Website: macys
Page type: cart
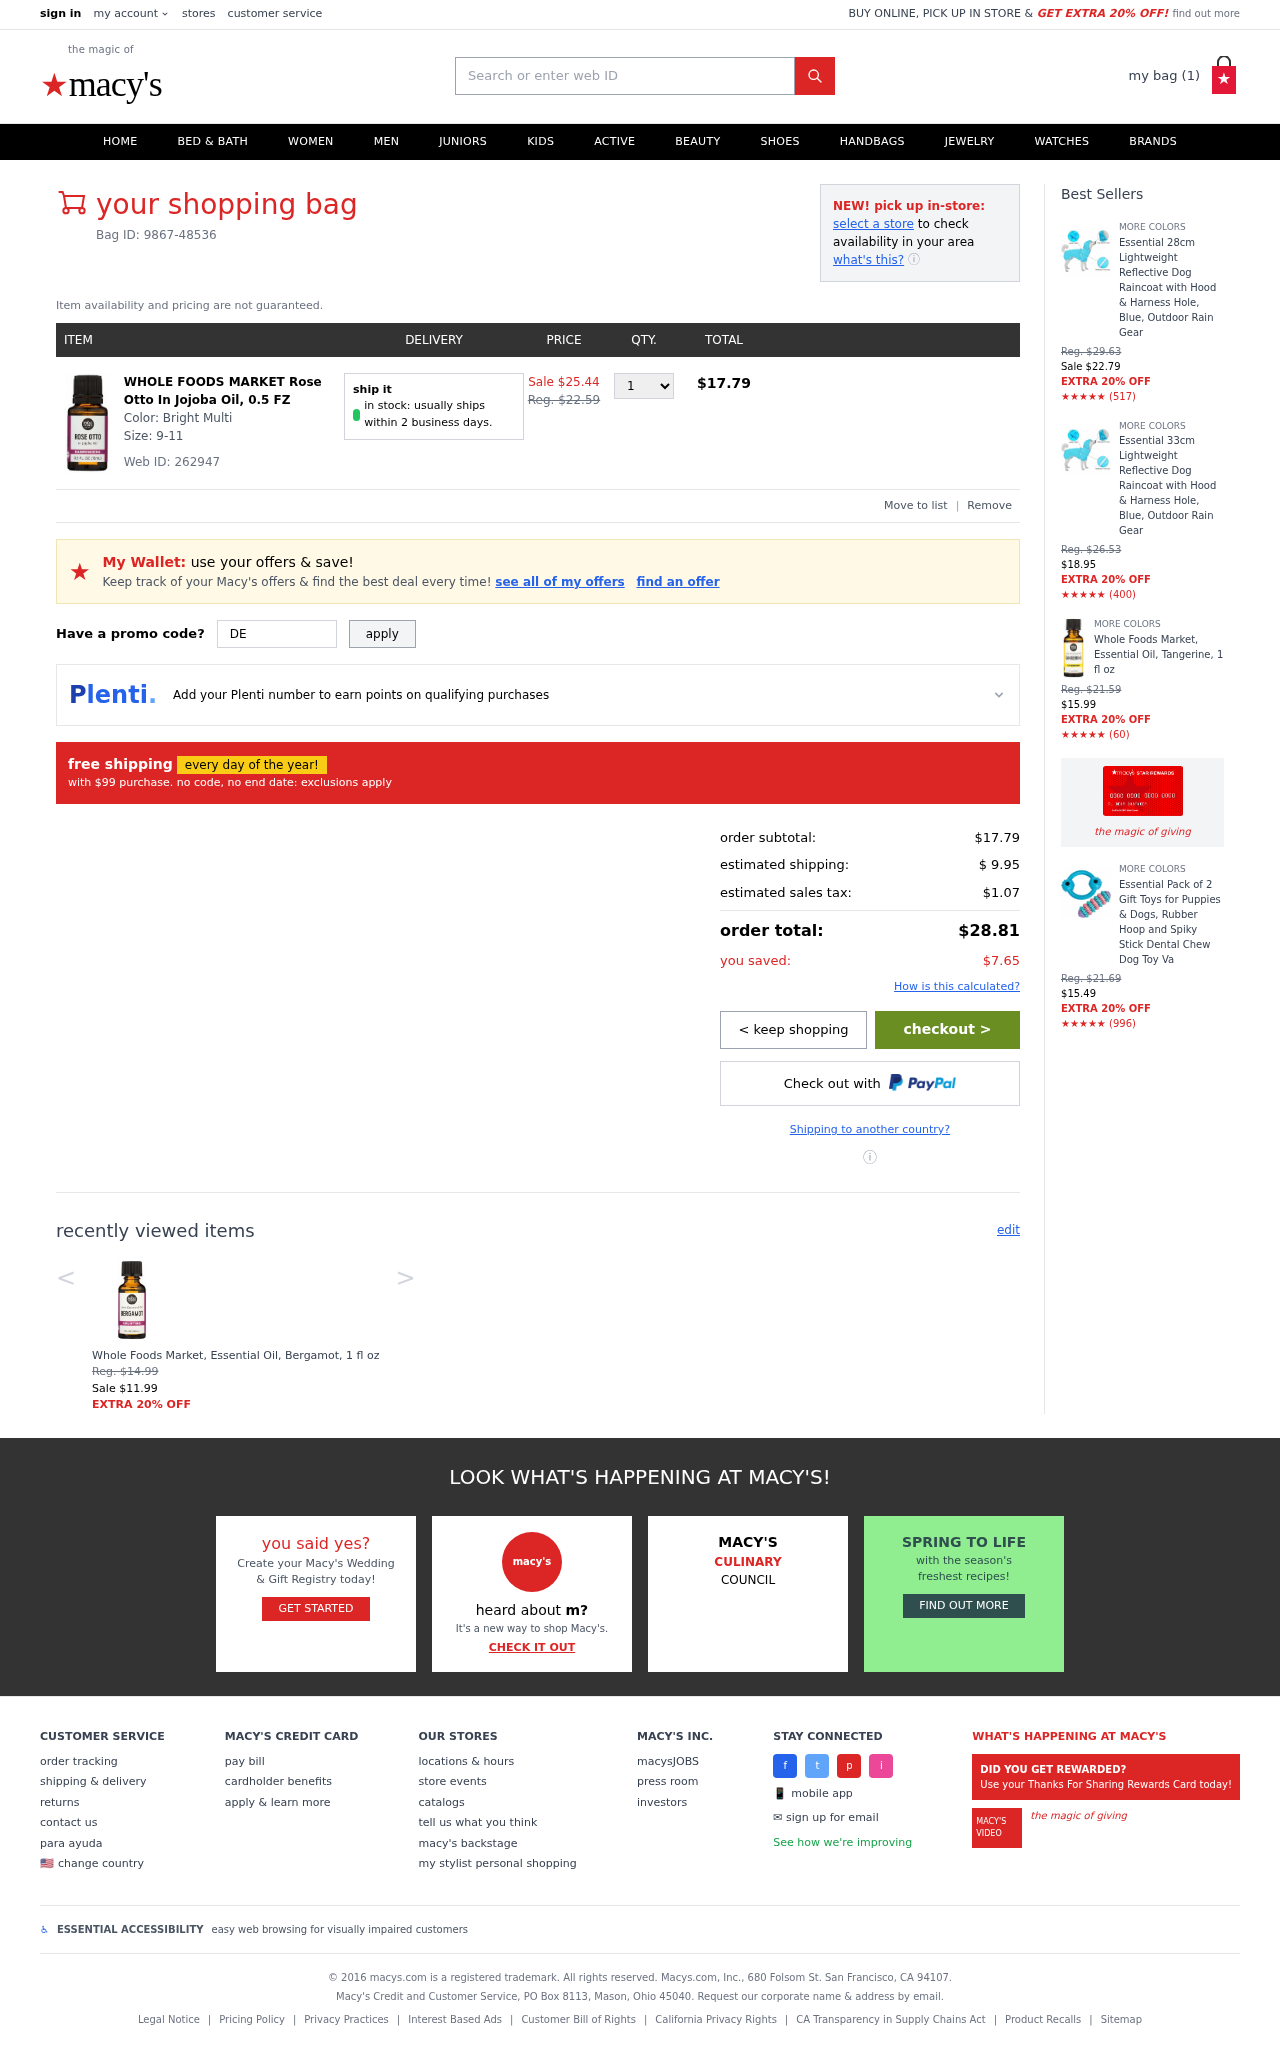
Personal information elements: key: PII_PROMO_CODE
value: DEAL0362
Product elements: key: PRODUCT1_NAME
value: WHOLE FOODS MARKET Rose Otto In Jojoba Oil, 0.5 FZ
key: PRODUCT1_PRICE
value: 17.79
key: PRODUCT1_QUANTITY
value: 1
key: PRODUCT2_NAME
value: Whole Foods Market, Essential Oil, Bergamot, 1 fl oz
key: PRODUCT2_PRICE
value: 11.99
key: PRODUCT3_NAME
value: Essential 28cm Lightweight Reflective Dog Raincoat with Hood & Harness Hole, Blue, Outdoor Rain Gear
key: PRODUCT3_NUM_RATINGS
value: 517
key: PRODUCT3_PRICE
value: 22.79
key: PRODUCT4_NAME
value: Essential 33cm Lightweight Reflective Dog Raincoat with Hood & Harness Hole, Blue, Outdoor Rain Gear
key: PRODUCT4_NUM_RATINGS
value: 400
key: PRODUCT4_PRICE
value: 18.95
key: PRODUCT5_NAME
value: Whole Foods Market, Essential Oil, Tangerine, 1 fl oz
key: PRODUCT5_NUM_RATINGS
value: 60
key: PRODUCT5_PRICE
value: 15.99
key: PRODUCT6_NAME
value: Essential Pack of 2 Gift Toys for Puppies & Dogs, Rubber Hoop and Spiky Stick Dental Chew Dog Toy Va
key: PRODUCT6_NUM_RATINGS
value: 996
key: PRODUCT6_PRICE
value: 15.49
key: PRODUCT1_ORIGINAL_PRICE
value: Sale $25.44
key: PRODUCT1_TOTAL
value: $17.79
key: PRODUCT2_ORIGINAL_PRICE
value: Reg. $14.99
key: PRODUCT3_ORIGINAL_PRICE
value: Reg. $29.63
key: PRODUCT3_RATING
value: ★★★★★
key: PRODUCT4_ORIGINAL_PRICE
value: Reg. $26.53
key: PRODUCT4_RATING
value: ★★★★★
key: PRODUCT5_ORIGINAL_PRICE
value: Reg. $21.59
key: PRODUCT5_RATING
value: ★★★★★
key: PRODUCT6_ORIGINAL_PRICE
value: Reg. $21.69
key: PRODUCT6_RATING
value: ★★★★★
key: PRODUCT_WEB_ID
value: Web ID: 262947
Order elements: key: ORDER_NUM_ITEMS
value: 1
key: ORDER_BAG_ID
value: Bag ID: 9867-48536
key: ORDER_SUBTOTAL
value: $17.79
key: ORDER_SHIPPING_COST
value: $ 9.95
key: ORDER_TAX
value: $1.07
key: ORDER_TOTAL
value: $28.81
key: ORDER_SAVINGS
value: $7.65
Search elements: key: HEADER_SEARCH
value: Search or enter web ID